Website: lowes
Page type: review-order
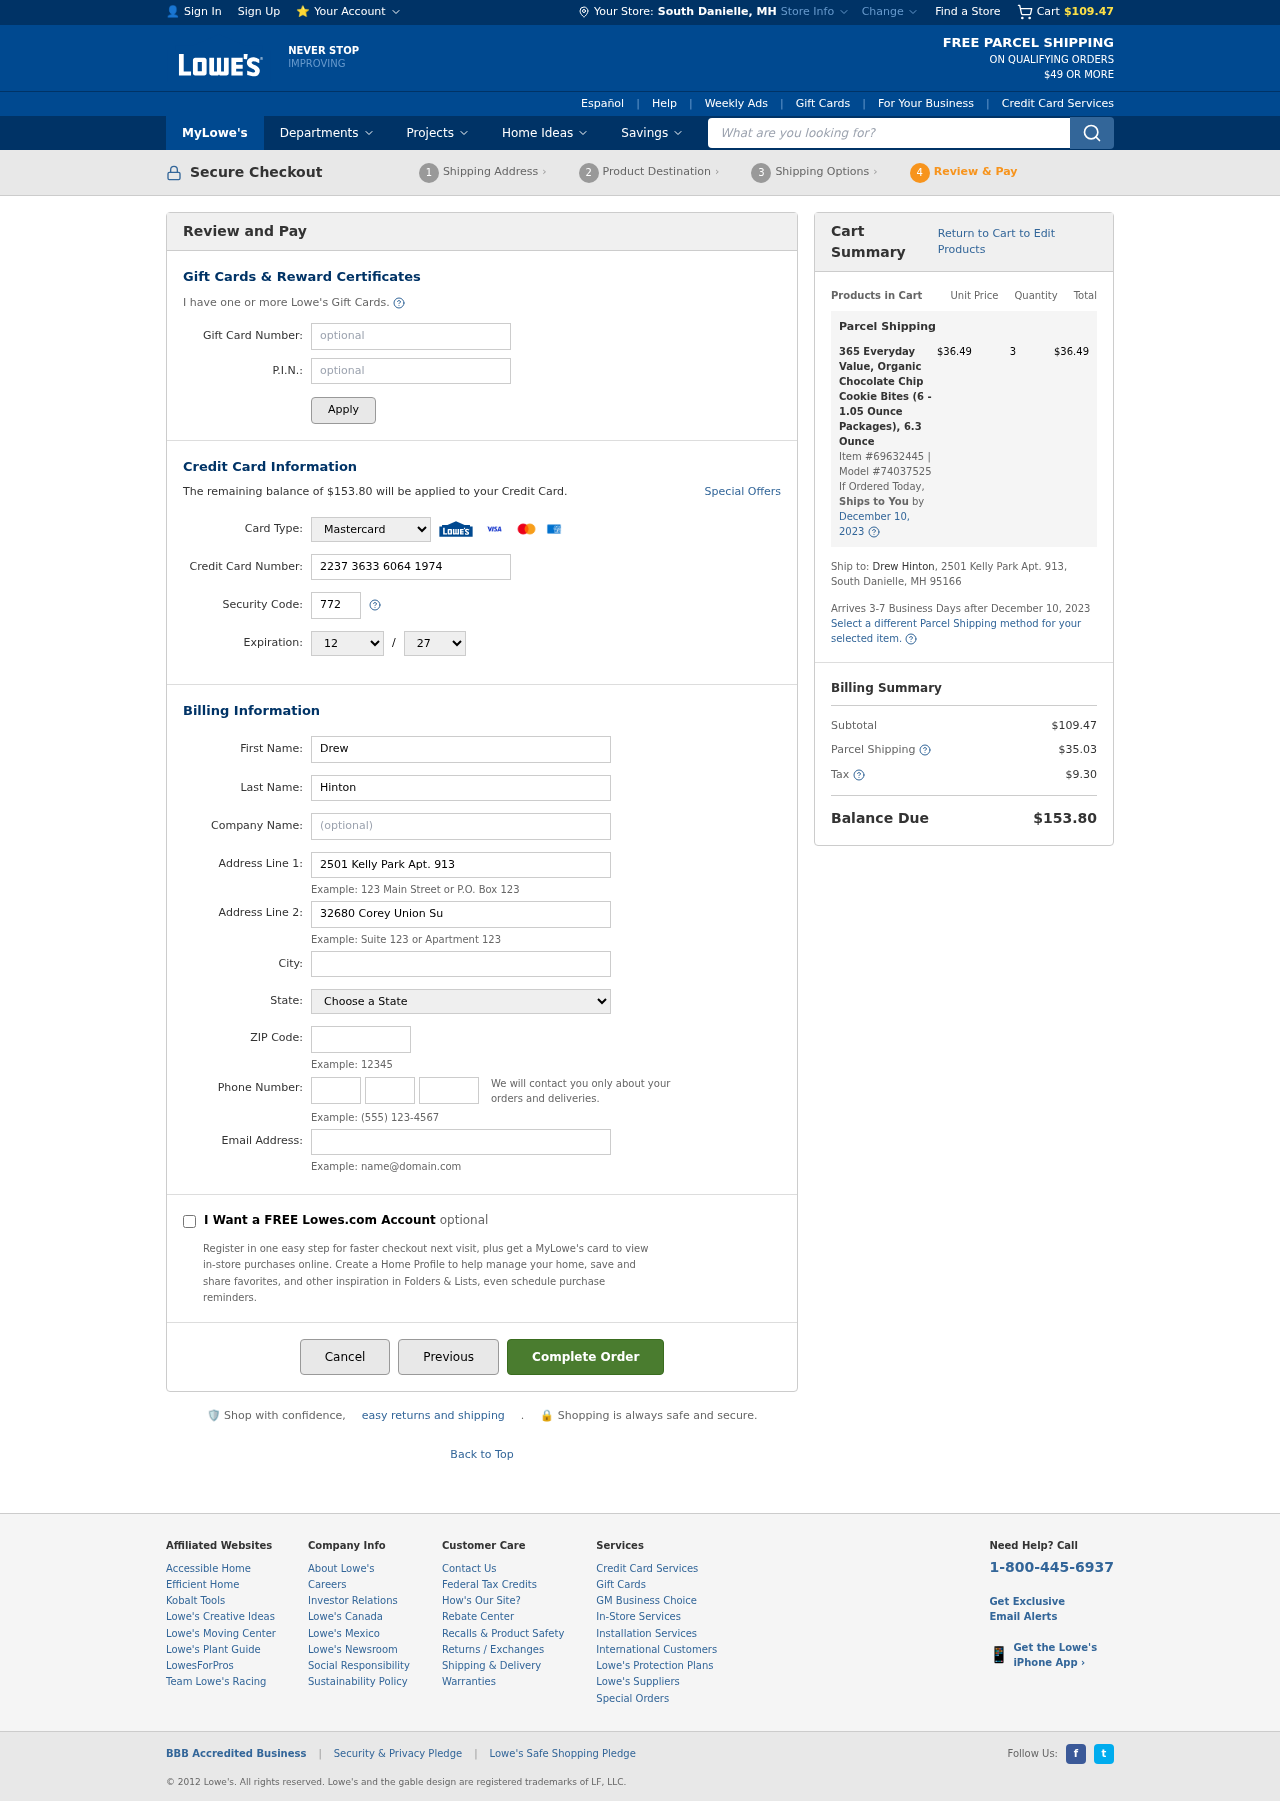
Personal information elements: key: PII_CARD_CVV
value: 772
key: PII_CARD_EXPIRY_MONTH
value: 12
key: PII_CARD_EXPIRY_YEAR
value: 27
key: PII_CARD_NUMBER
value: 2237 3633 6064 1974
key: PII_CARD_TYPE
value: Mastercard
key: PII_CITY
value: South Danielle
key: PII_CITY_STATE
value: South Danielle, MH
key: PII_EMAIL
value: drew_hinton@hotmail.com
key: PII_FIRSTNAME
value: Drew
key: PII_LASTNAME
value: Hinton
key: PII_PHONE_AREA
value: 882
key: PII_PHONE_PREFIX
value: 847
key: PII_PHONE_SUFFIX
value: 3316
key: PII_POSTCODE
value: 95166
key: PII_STATE
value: MH
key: PII_STREET
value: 2501 Kelly Park Apt. 913
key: PII_STREET2
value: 2501 Kelly Park Apt. 913
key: PII_STREET2
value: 32680 Corey Union Suite 545
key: PII_FULLNAME2
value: Drew Hinton
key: PII_CITY_STATE_ZIP2
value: South Danielle, MH 95166
Product elements: key: PRODUCT1_NAME
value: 365 Everyday Value, Organic Chocolate Chip Cookie Bites (6 - 1.05 Ounce Packages), 6.3 Ounce
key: PRODUCT1_PRICE
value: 36.49
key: PRODUCT1_QUANTITY
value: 3
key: PRODUCT1_ITEM_NUMBER
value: Item #69632445
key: PRODUCT1_MODEL_NUMBER
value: Model #74037525
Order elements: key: ORDER_SUBTOTAL
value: $109.47
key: ORDER_BALANCE_DUE
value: $153.80
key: ORDER_SHIPPING_DATE
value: December 10, 2023
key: ORDER_ITEM_TOTAL
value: $36.49
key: ORDER_SHIPPING_DATE2
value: December 10, 2023
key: ORDER_SHIPPING_COST
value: $35.03
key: ORDER_TAX
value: $9.30
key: ORDER_TOTAL
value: $153.80
Search elements: key: HEADER_SEARCH
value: What are you looking for?